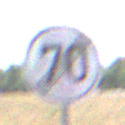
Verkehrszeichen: EndeGeschwindigkeit70
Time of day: Midday
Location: Outdoor (Nature)
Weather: PartlyCloudy
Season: NotSpecified
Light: Natural